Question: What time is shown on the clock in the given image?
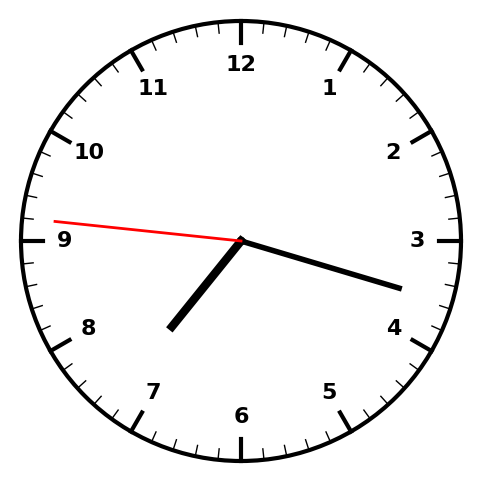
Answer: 07:17:46